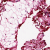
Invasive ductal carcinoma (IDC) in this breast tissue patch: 0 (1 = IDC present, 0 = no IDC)